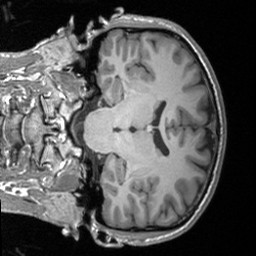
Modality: T1w
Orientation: coronal
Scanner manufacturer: siemens
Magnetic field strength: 3 T
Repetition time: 1.9 s
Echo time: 0.00226 s